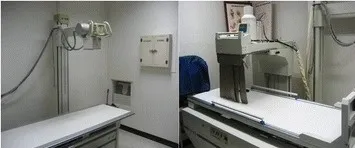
The room where simple and gastrointestinal series radiography was performed.
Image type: radiology (x_ray)